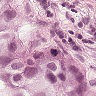
Metastatic tissue present: yes